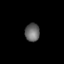
Tissue: skin
Cell type: Others
Senescence score: 0.7206
Nuclear area (px): 262
Mean DAPI intensity: 103.046